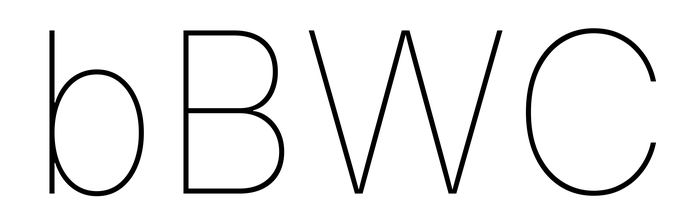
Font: Inter_Thin